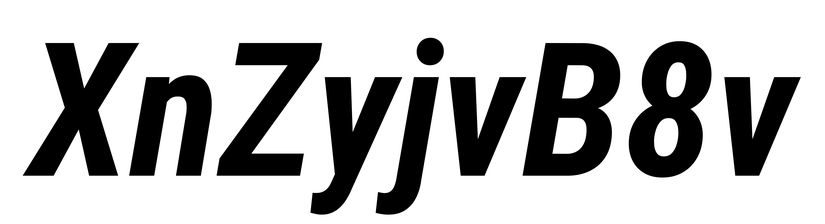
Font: Roboto-Italic_Condensed_Bold_Italic